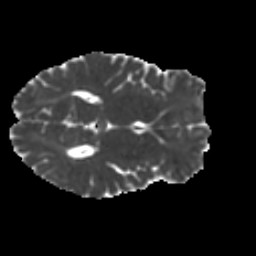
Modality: MD
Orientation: axial
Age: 36
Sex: male
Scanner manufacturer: ge
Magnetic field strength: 3 T
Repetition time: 7.8 s
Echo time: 0.0618 s